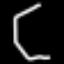
Label: octagon